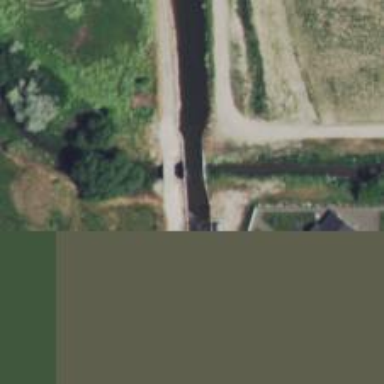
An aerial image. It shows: Aqueduct bridge over canal.